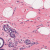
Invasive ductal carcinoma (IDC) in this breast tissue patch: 0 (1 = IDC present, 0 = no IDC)